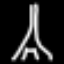
Label: The Eiffel Tower